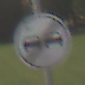
Verkehrszeichen: EndeUeberholverbot
Umgebung: Outdoor, Nature
Tageszeit: SunriseSunset
Wetter: Clear
Licht: Natural
Jahreszeit: NotSpecified
Kontrast: LowContrast